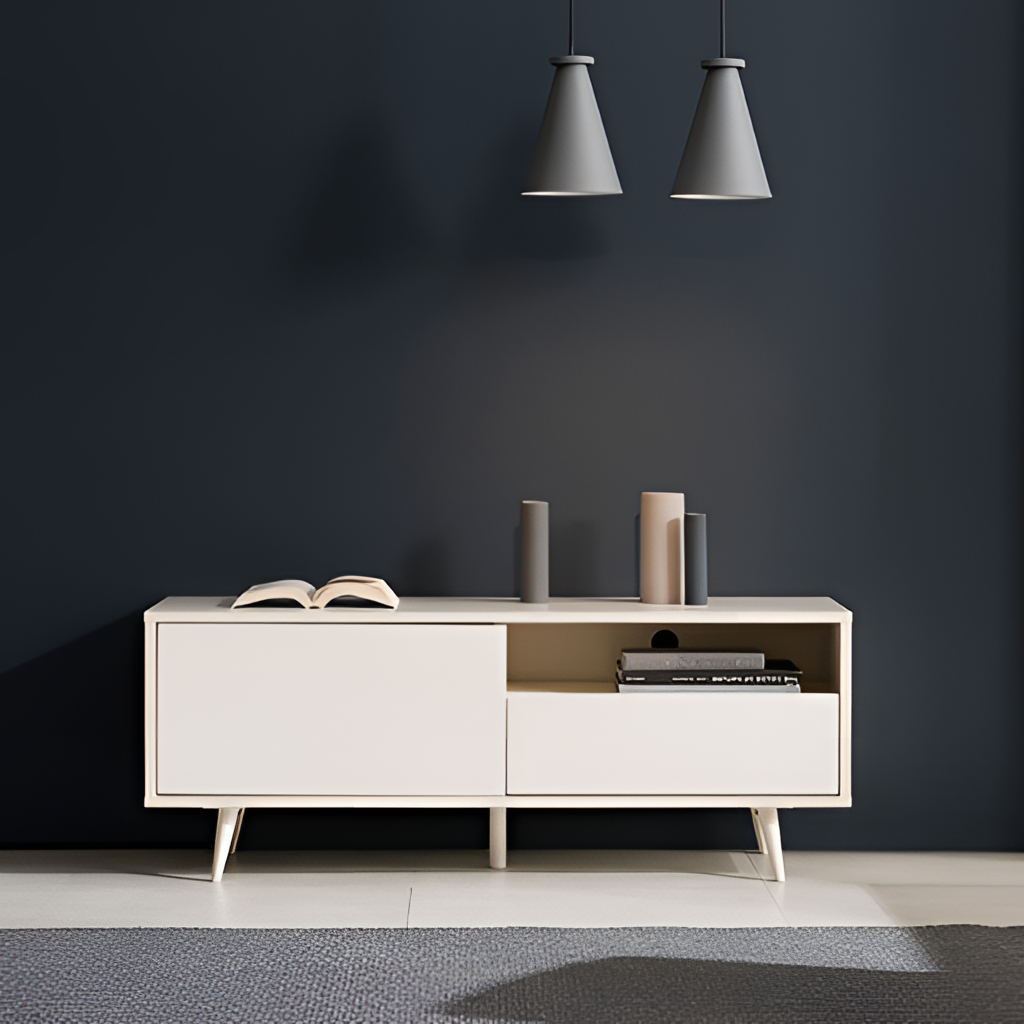
living room, wood console table, paint wallpaper, with solid pattern, modern, gray tile flooring, with large square pattern